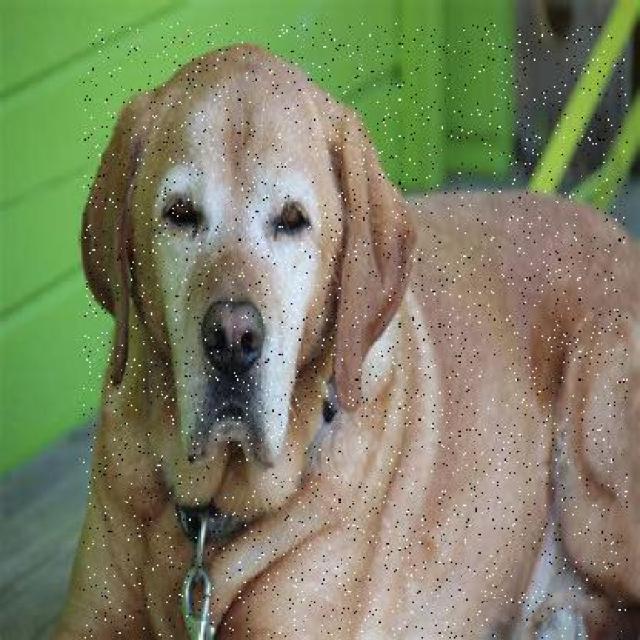
Healthy canine skin — no visible lesions, inflammation, or abnormalities. The skin and coat appear normal.